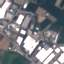
Land use / land cover class: Industrial